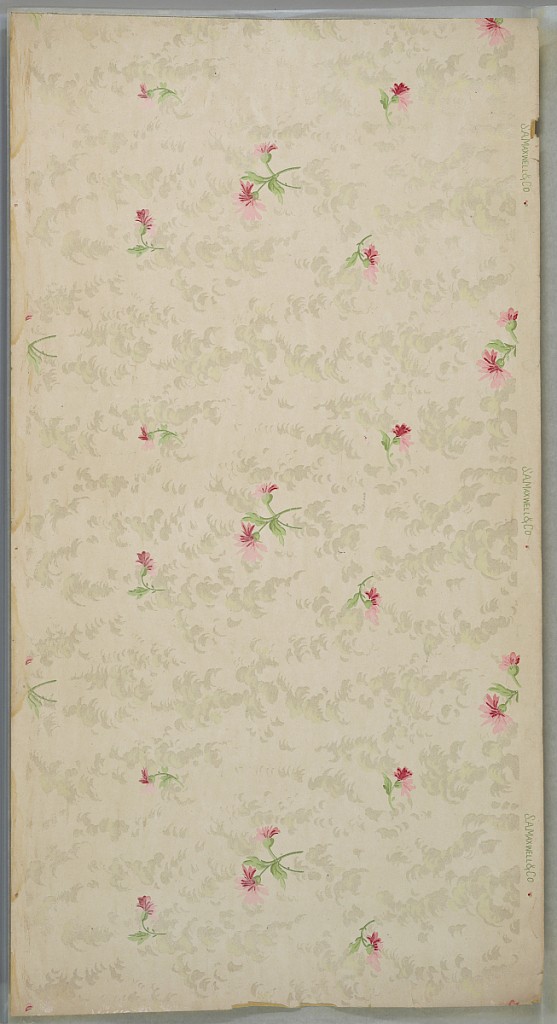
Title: Ceiling paper
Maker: Maxwell & Co., S.A., Chicago, Illinois, USA
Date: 1905–1915
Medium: Machine-printed paper, liquid mica
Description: Repeating large and small pink floral motif with white mica and pale green cloud-like background. Cream ground. Printed in pinks, greens and liquid white mica. Printed in right selvedge: "S.A. Maxwell & Co."